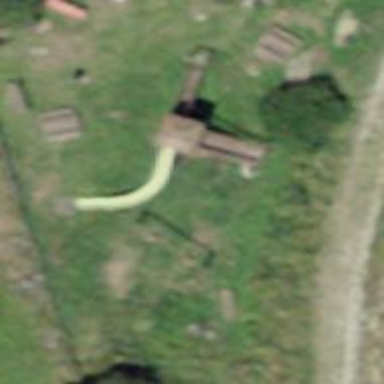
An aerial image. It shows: Playground area for leisure land.